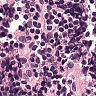
Metastatic tissue present: no